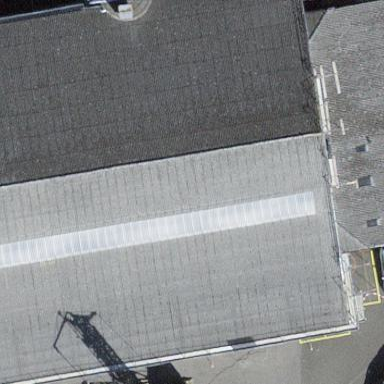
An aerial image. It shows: Building with tile roof.